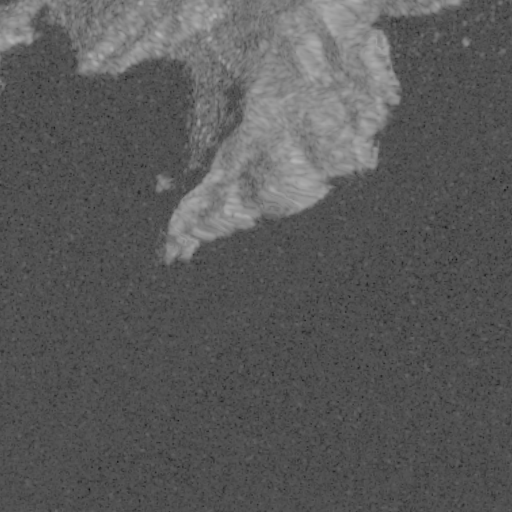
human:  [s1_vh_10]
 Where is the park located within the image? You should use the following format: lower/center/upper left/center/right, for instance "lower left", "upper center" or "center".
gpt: The park is located in the upper right of the image.
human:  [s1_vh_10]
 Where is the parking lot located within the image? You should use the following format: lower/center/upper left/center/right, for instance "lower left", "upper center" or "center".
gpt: The parking lot is located in the upper right of the image.
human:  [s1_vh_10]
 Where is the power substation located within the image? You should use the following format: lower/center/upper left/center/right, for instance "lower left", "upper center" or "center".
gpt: The power substation is located in the upper right of the image.
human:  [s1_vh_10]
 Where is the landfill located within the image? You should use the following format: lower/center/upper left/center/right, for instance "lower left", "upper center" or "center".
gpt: There is no landfill in the image.

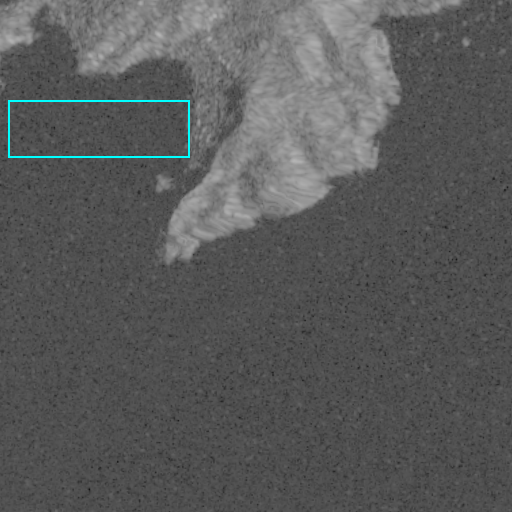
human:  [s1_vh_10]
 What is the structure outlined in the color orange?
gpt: There is no orange outline.
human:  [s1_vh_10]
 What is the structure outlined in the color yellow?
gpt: There is no structure outlined in yellow.